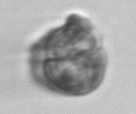
Label: Karenia